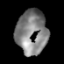
Tissue: prostate
Cell type: T cells
Senescence score: 0.3594
Nuclear area (px): 1326
Mean DAPI intensity: 129.521